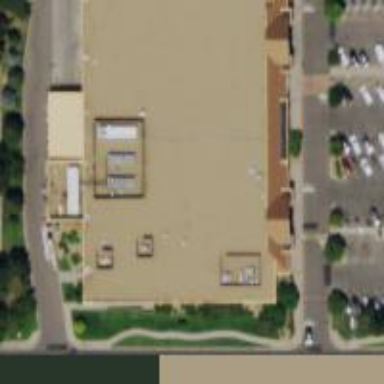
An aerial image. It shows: Healthcare clinic.